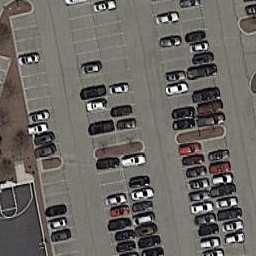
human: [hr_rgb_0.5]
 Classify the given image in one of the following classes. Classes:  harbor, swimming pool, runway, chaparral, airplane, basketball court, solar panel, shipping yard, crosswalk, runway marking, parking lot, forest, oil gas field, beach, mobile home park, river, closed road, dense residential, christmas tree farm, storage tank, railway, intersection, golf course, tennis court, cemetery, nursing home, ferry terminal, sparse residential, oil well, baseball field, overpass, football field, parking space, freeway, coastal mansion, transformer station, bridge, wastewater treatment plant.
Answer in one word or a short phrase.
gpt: parking lot